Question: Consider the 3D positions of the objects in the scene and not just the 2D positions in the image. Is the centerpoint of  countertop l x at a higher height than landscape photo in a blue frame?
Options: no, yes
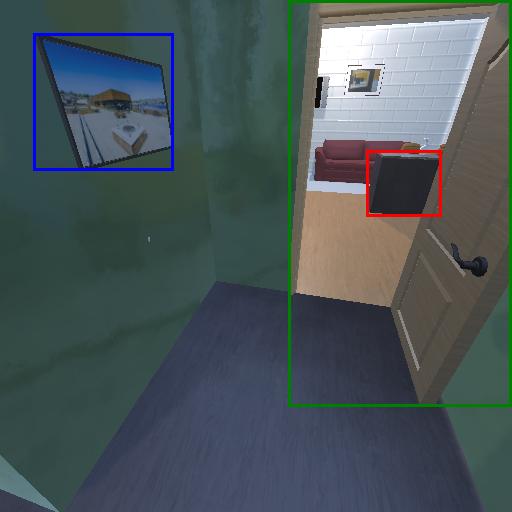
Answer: no